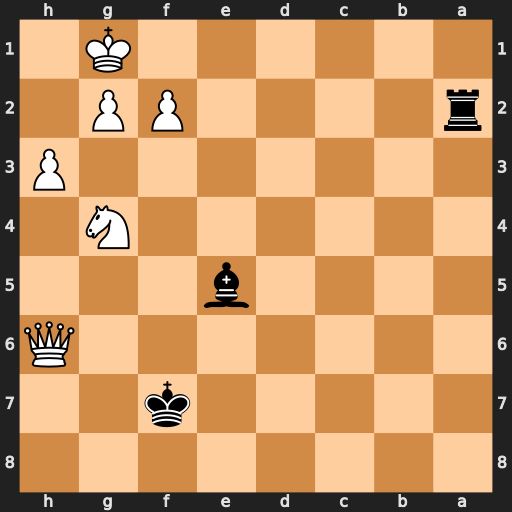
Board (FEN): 8/5k2/7Q/4b3/6N1/7P/r4PP1/6K1
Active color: b
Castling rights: -
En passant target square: -
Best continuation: Ra1+ Qc1 Rxc1#